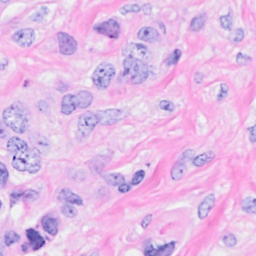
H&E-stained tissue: Breast